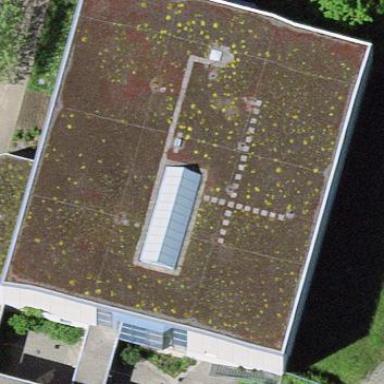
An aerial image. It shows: School building.